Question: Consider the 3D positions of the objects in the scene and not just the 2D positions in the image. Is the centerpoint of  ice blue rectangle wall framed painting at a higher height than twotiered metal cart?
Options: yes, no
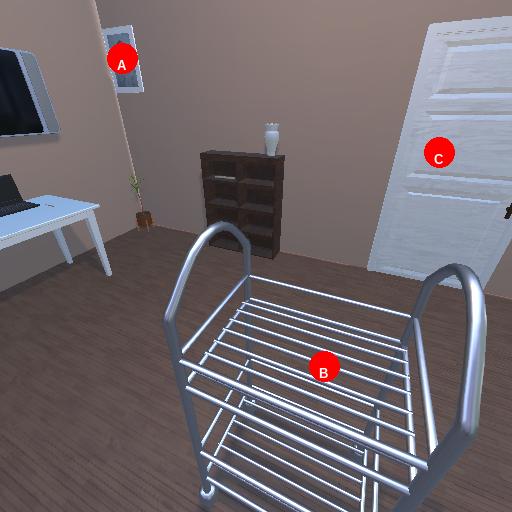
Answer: yes